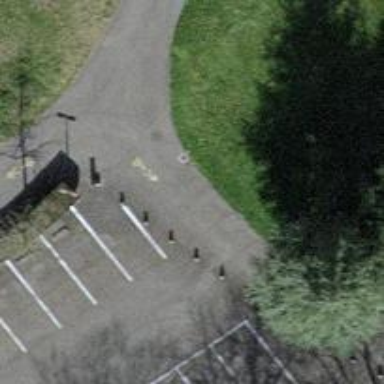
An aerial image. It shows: Bollard.